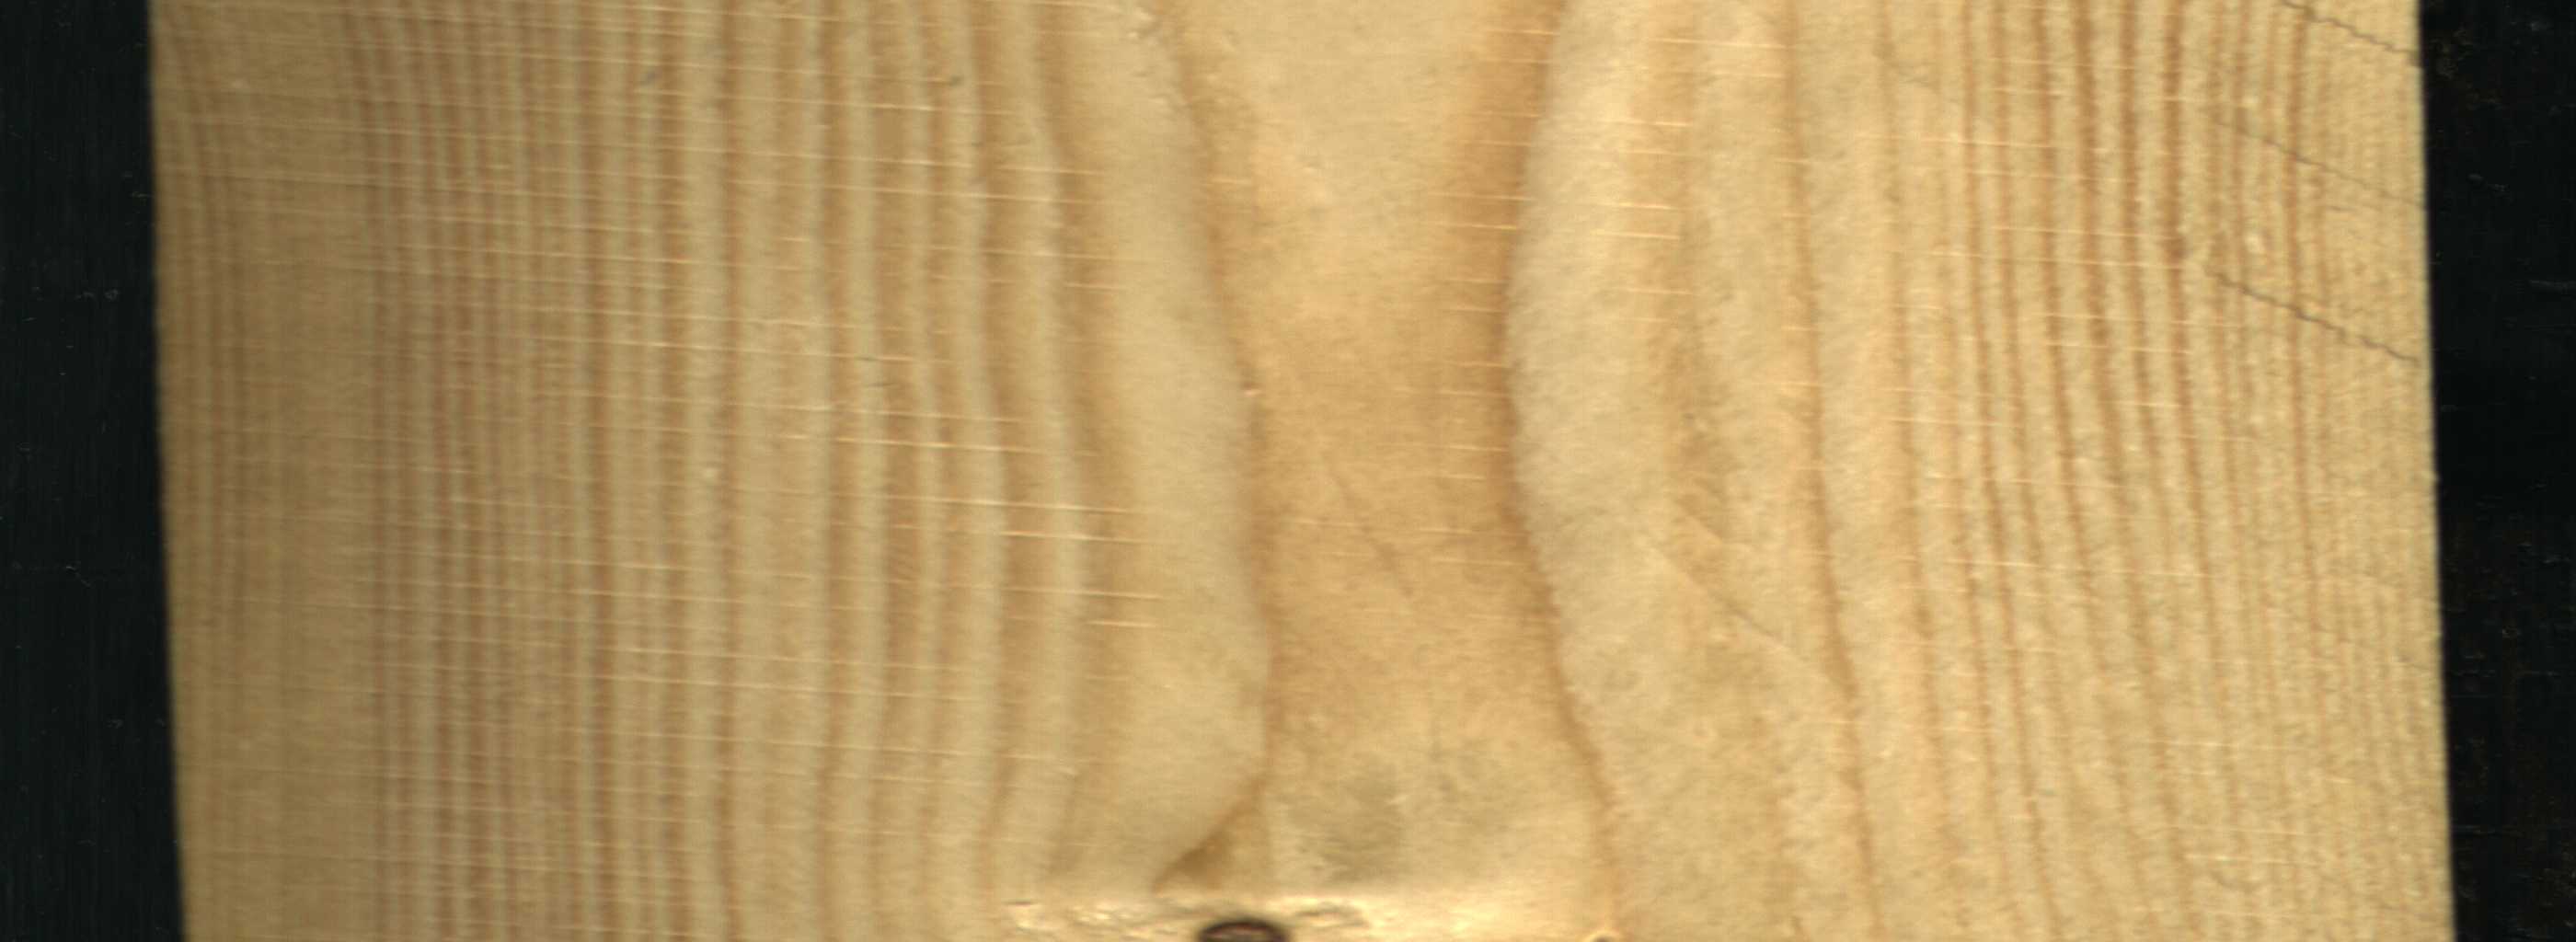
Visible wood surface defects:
Live_Knot